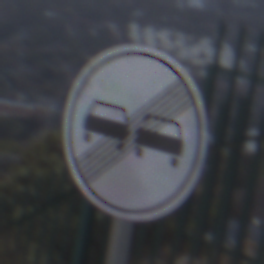
Verkehrszeichen: EndeUeberholverbot
Umgebung: Outdoor, Suburban
Tageszeit: SunriseSunset
Wetter: Clear
Licht: Natural
Jahreszeit: NotSpecified
Kontrast: LowContrast